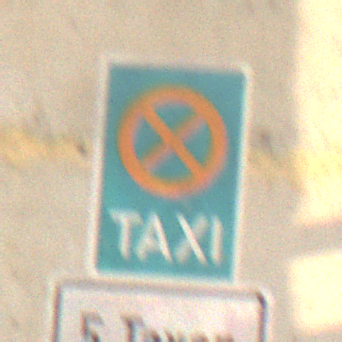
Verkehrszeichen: Taxenstand
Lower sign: FahrzeugeVerbaleAngabe2
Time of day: SunriseSunset
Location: Roofed (Suburban)
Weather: Clear
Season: NotSpecified
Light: Natural